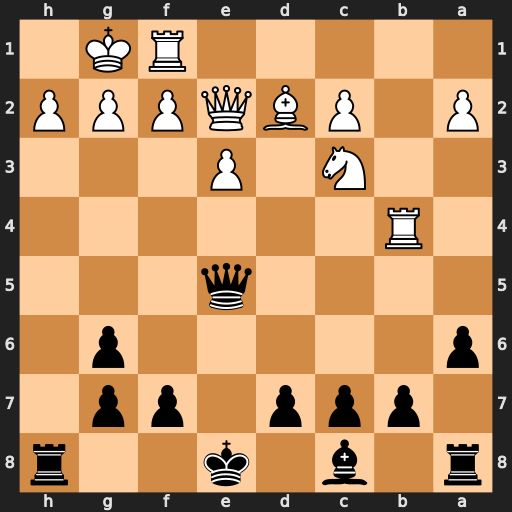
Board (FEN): r1b1k2r/1ppp1pp1/p5p1/4q3/1R6/2N1P3/P1PBQPPP/5RK1
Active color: b
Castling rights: kq
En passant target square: -
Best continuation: Qxh2#